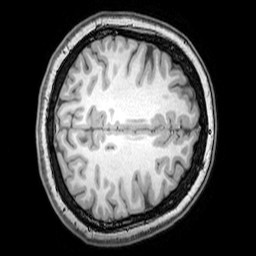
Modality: T1w
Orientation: axial
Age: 22
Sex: female
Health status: healthy
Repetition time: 0.081 s
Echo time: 0.037 s